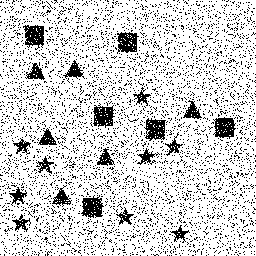
Squares: 6
Triangles: 6
Stars: 9
Total shapes: 21